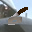
Label: 6